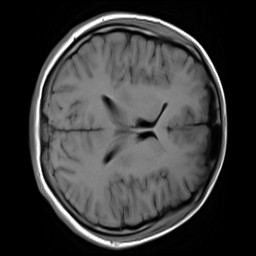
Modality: T1w
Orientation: axial
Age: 19
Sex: female
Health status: healthy
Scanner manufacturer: siemens
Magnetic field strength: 3 T
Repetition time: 4.1 s
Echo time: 0.0085 s